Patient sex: M
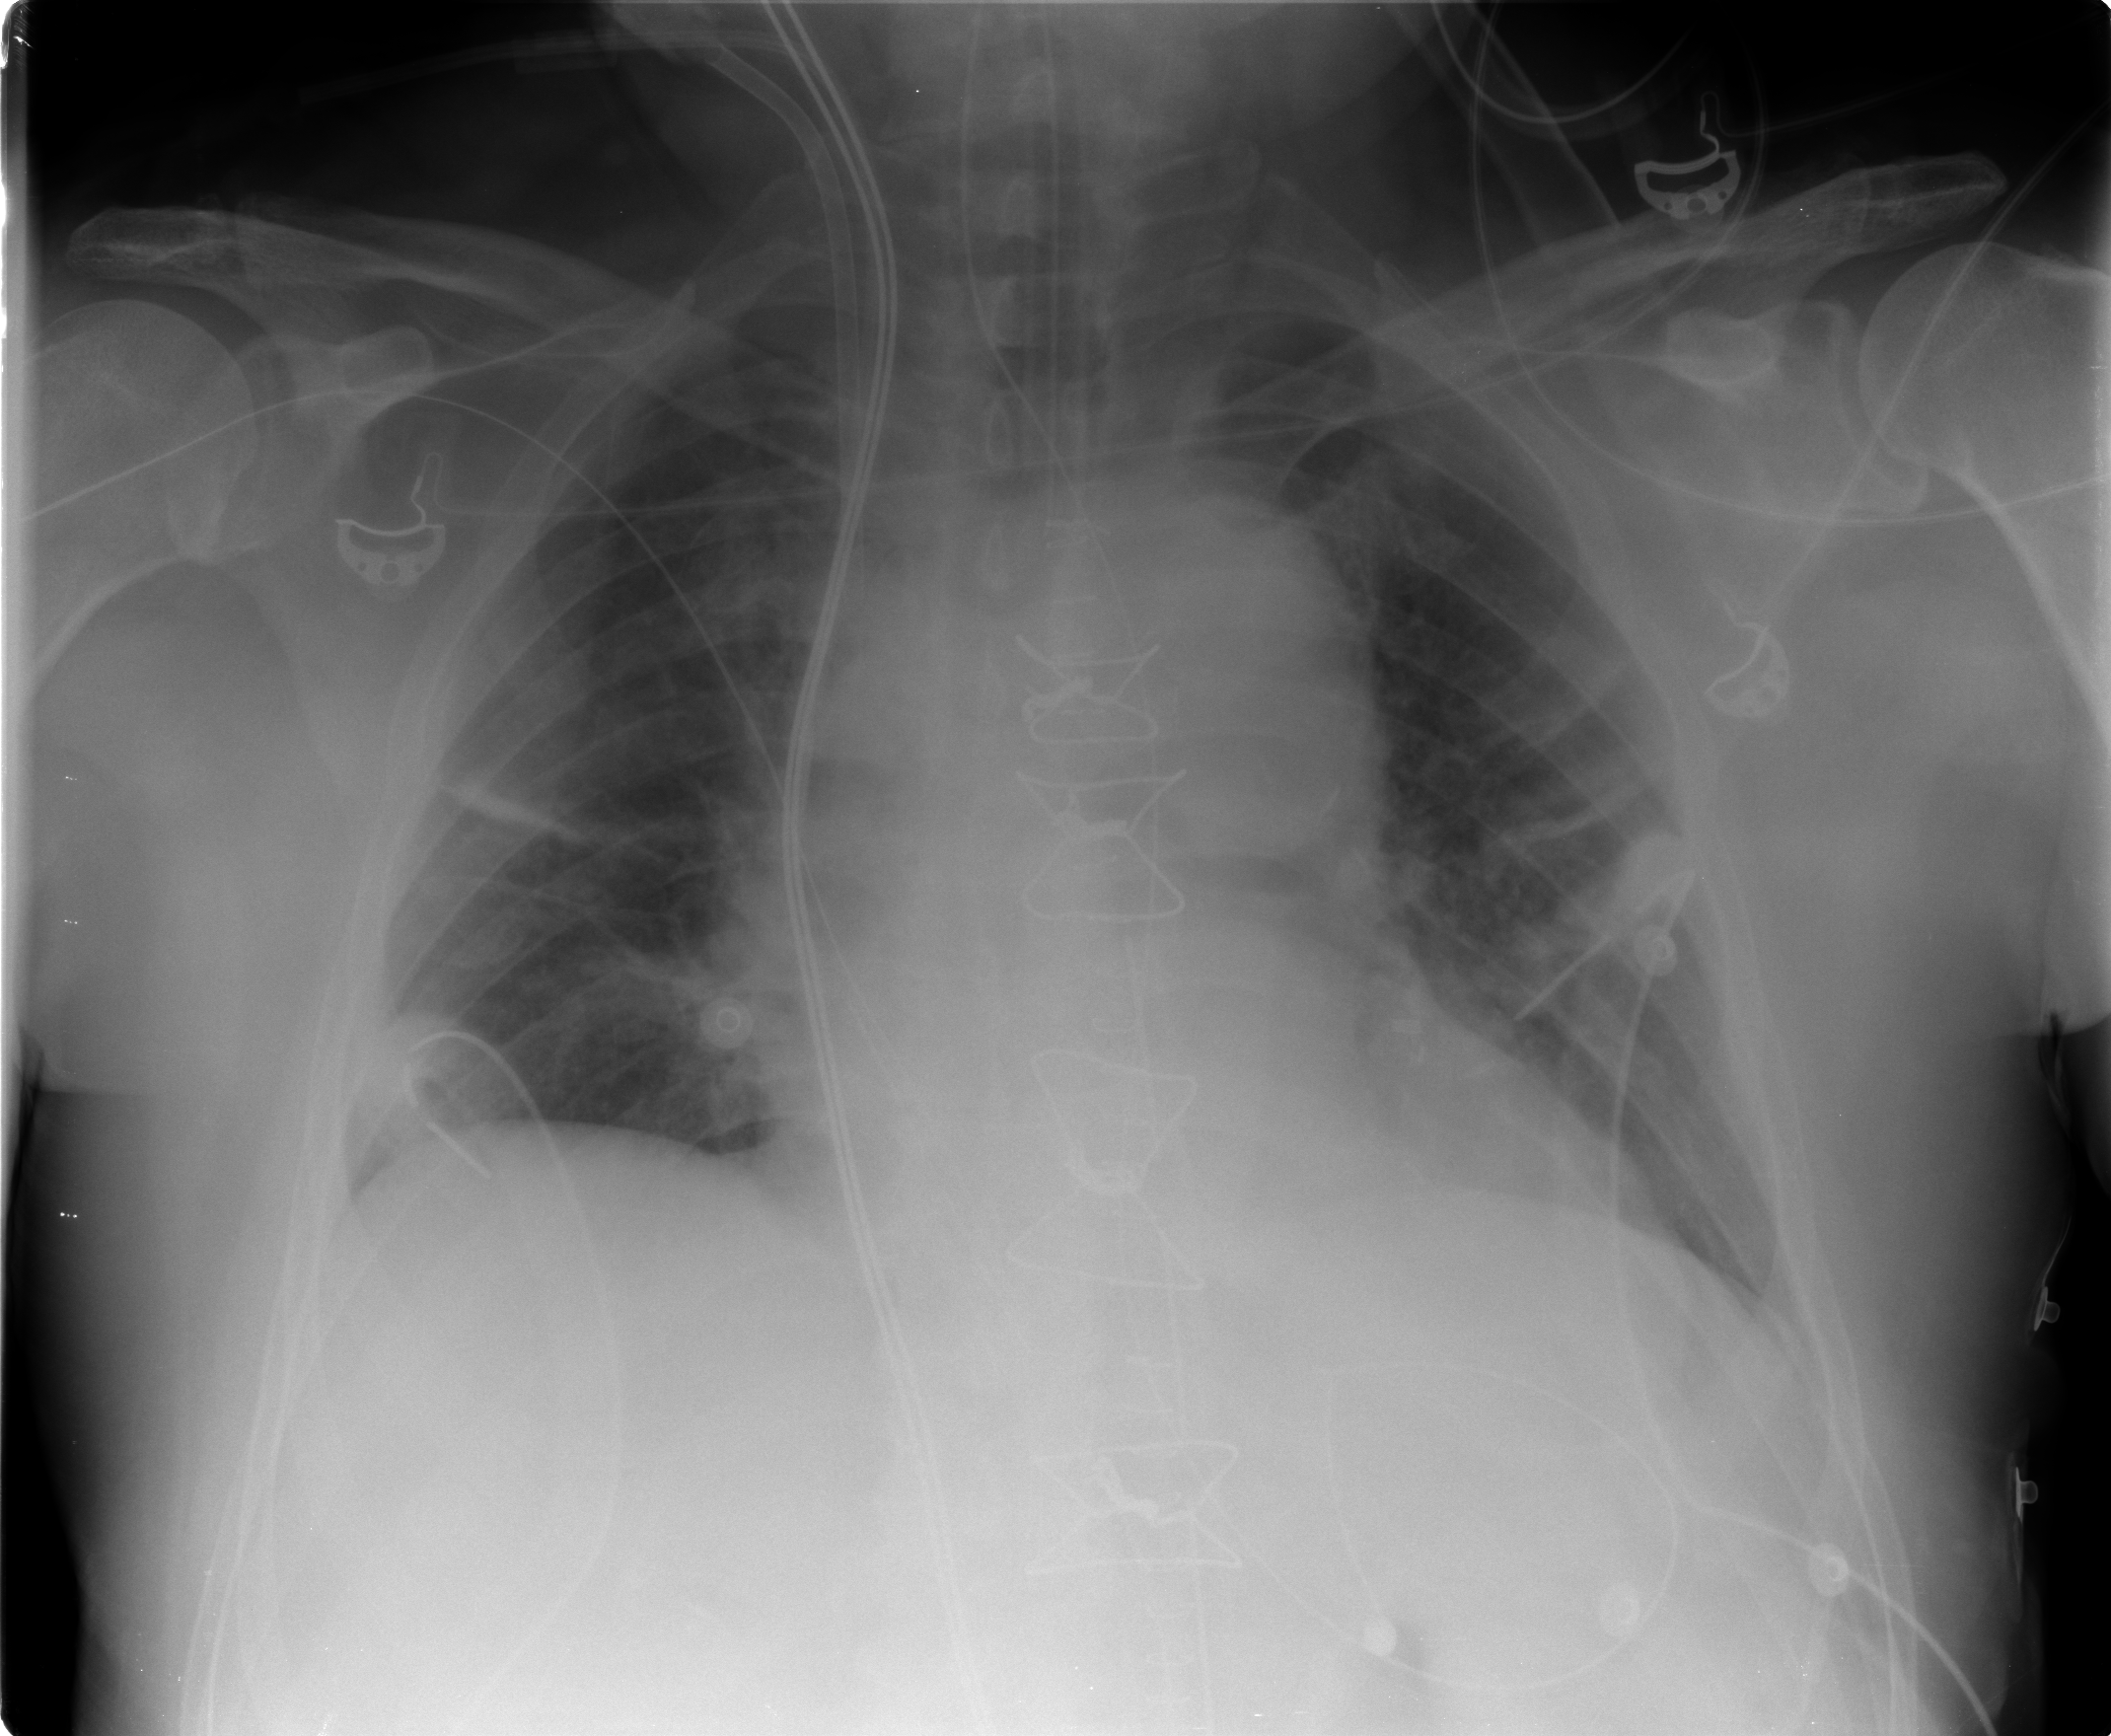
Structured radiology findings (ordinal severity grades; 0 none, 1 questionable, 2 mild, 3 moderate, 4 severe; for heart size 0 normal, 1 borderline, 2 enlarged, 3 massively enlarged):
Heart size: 0
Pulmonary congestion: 0
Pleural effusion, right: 0
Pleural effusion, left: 0
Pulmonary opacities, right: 0
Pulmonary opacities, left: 0
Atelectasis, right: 2
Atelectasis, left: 3